Field crop: tomato
Growth stage: 1
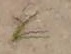
Species: cyperus